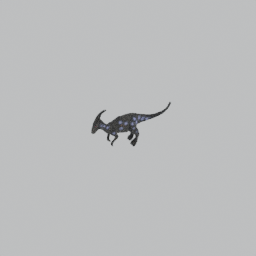
Label: animals